Question: I created a twitter widget to append in my library management system, but it doesn't work. The preview of twitter widget seems to be blank, it doesn't show .

When I tried to paste the code into the HTML of my site , it doesn't change everything. I tried accessing twitter in Firefox and everything seems to work right. Where did I go wrong?
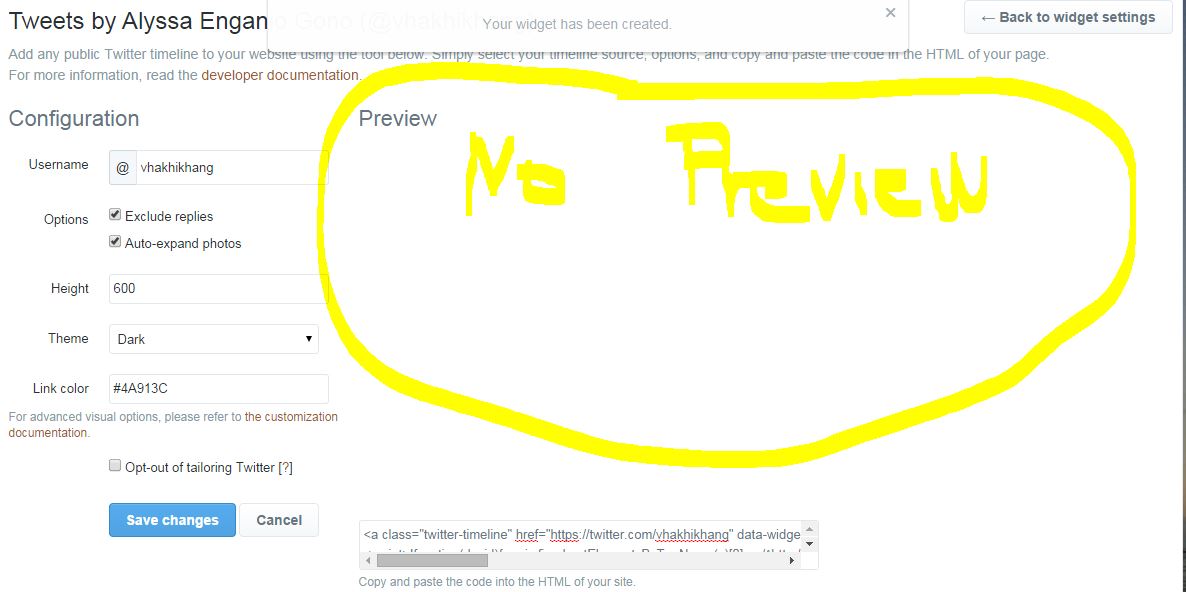
Answer: I had the same issue. Try disabling your adblocker and refresh.